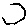
Label: hexagon